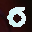
Label: 0